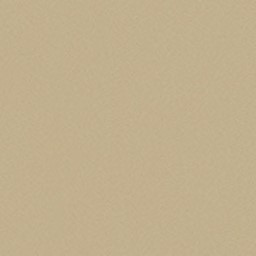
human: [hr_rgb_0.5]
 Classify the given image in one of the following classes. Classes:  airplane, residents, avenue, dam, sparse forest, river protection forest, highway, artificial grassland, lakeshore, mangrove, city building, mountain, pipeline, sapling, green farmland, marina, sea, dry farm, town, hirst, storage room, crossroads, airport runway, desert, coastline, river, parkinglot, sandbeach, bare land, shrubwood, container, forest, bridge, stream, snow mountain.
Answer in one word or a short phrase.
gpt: desert